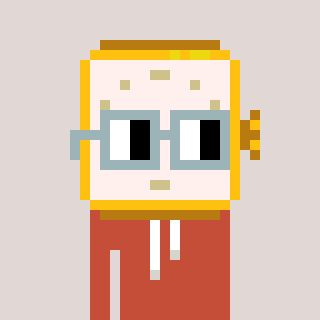
a pixel art character with square dark gray glasses, a watch-shaped head and a rust-colored body on a warm background